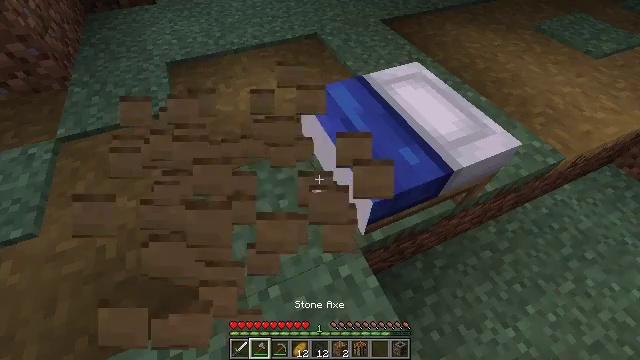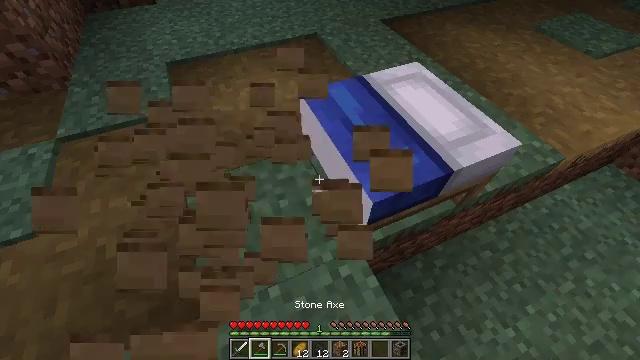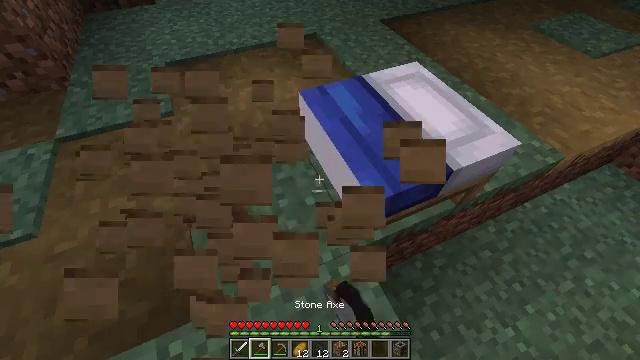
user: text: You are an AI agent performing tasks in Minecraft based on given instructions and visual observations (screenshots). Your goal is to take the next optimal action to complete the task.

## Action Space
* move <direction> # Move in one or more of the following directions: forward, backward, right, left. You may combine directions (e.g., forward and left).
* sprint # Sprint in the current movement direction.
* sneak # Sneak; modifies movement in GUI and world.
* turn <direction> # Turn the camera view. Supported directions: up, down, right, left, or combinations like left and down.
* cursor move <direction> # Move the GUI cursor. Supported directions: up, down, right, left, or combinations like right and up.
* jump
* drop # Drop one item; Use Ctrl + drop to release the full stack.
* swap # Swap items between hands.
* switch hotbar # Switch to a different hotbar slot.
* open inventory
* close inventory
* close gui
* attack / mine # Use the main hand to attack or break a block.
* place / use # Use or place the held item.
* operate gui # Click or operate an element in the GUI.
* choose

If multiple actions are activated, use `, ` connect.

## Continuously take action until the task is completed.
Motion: motion action
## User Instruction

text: Break the blue bed to move it.
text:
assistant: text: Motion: attack / mine
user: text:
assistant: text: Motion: attack / mine
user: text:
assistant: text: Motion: attack / mine